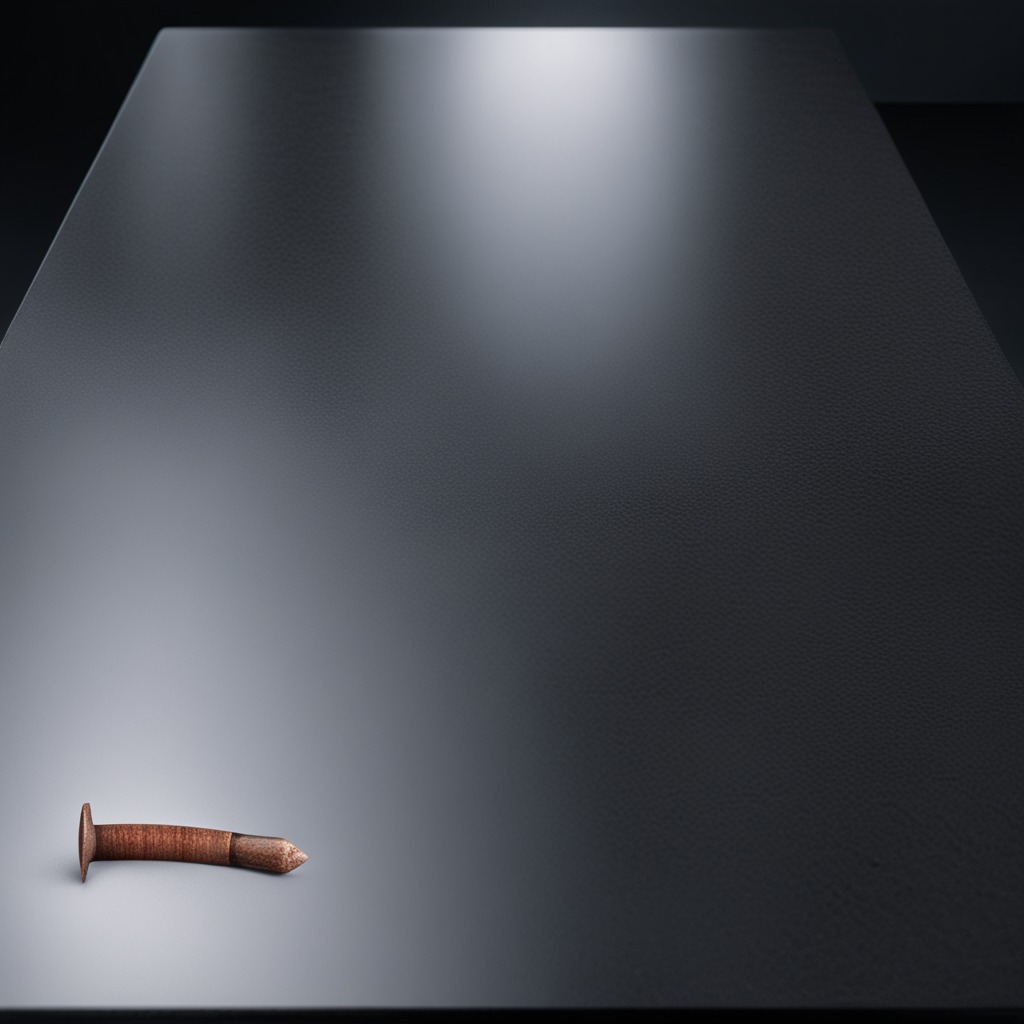
A nail is lying on a clean granite table inside a workshop at night dim ambient light soft shadows worn but